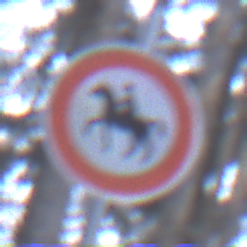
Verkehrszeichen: VerbotReiter
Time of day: MorningAfternoon
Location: Outdoor (Nature)
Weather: Overcast
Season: Winter
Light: Natural